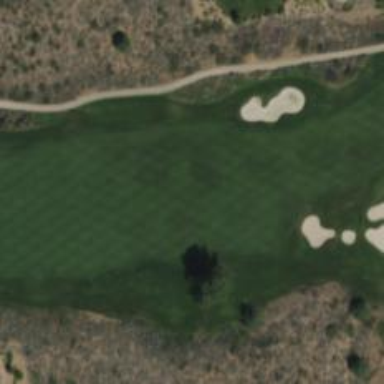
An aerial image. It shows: View of golf hole.